Field crop: tomato
Growth stage: 2
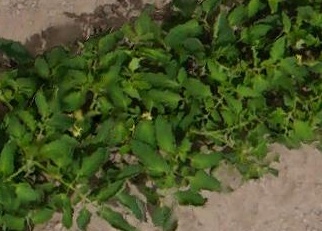
Species: tomato